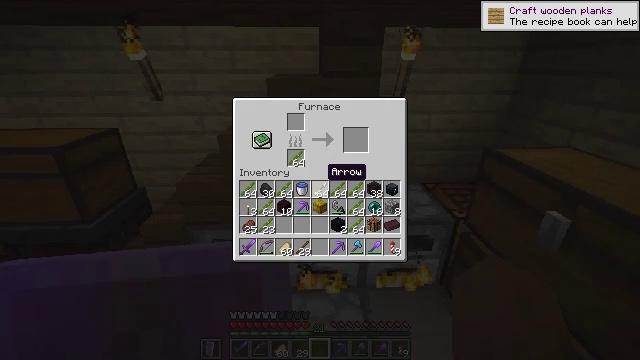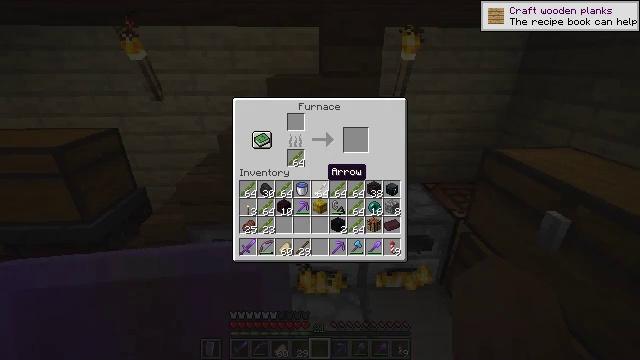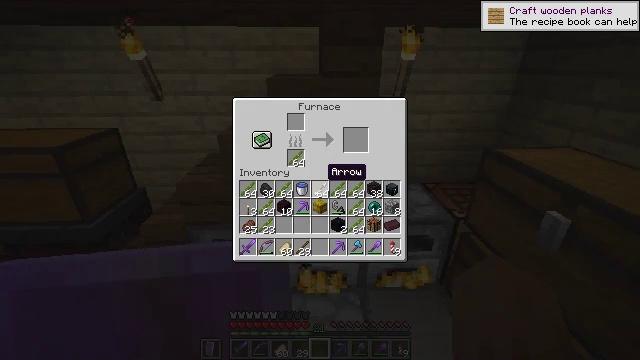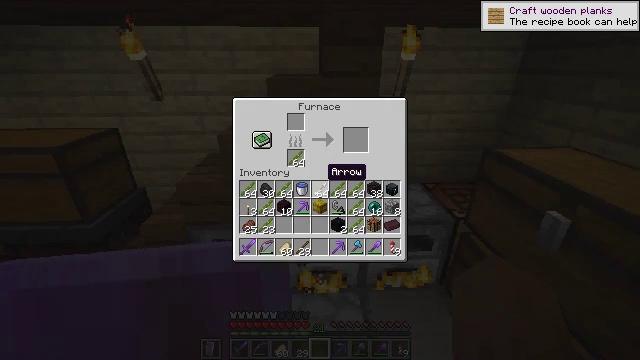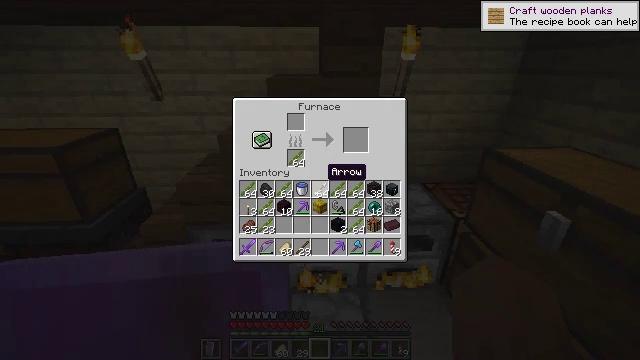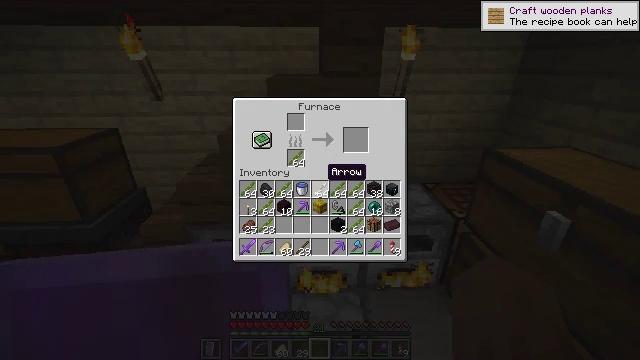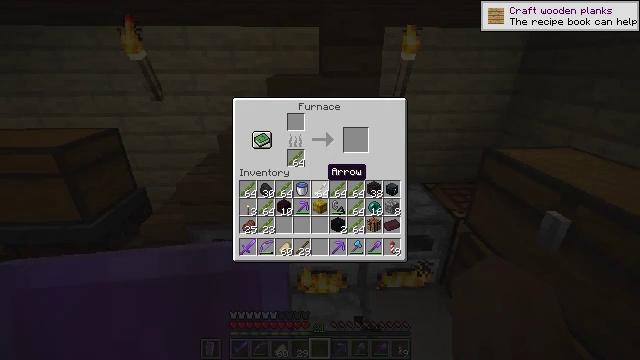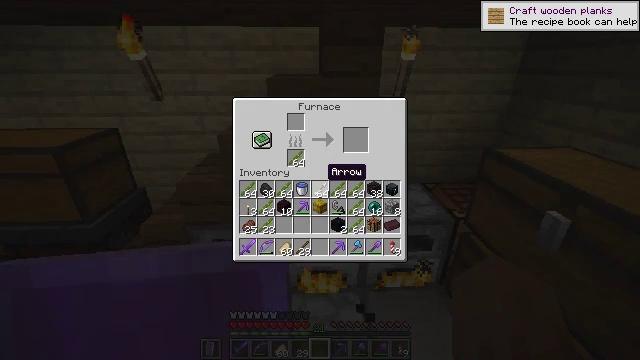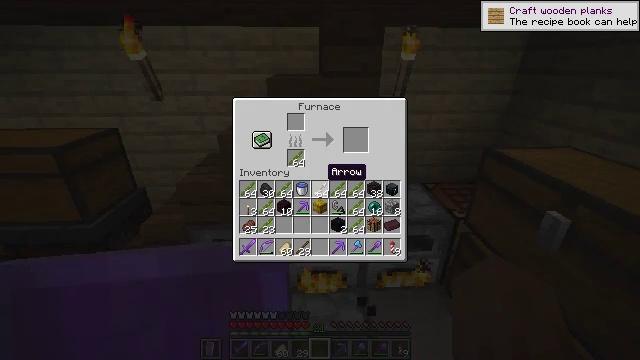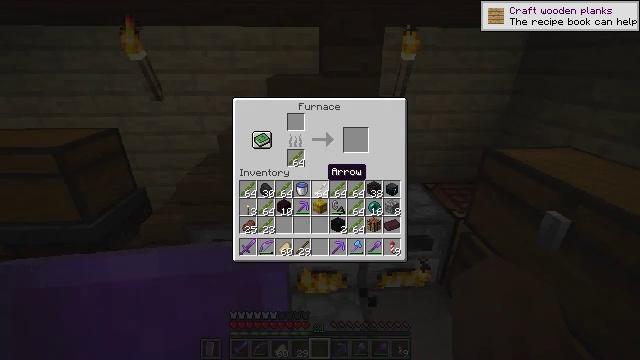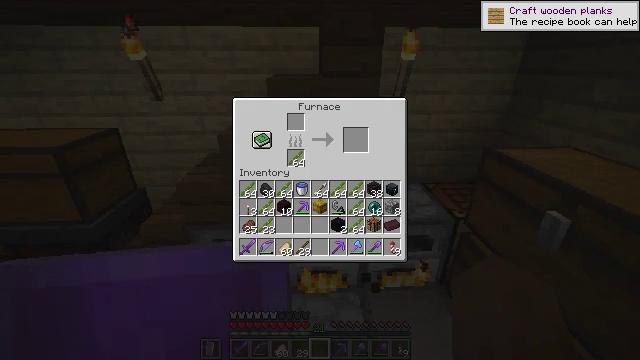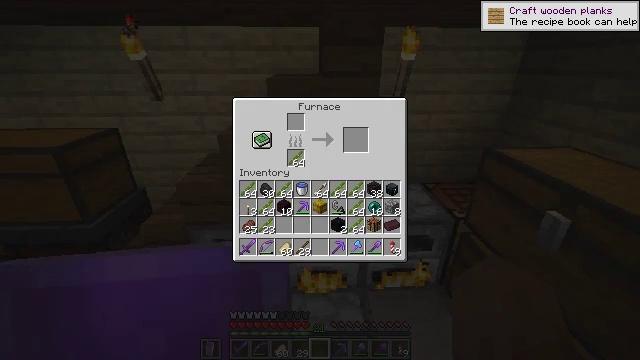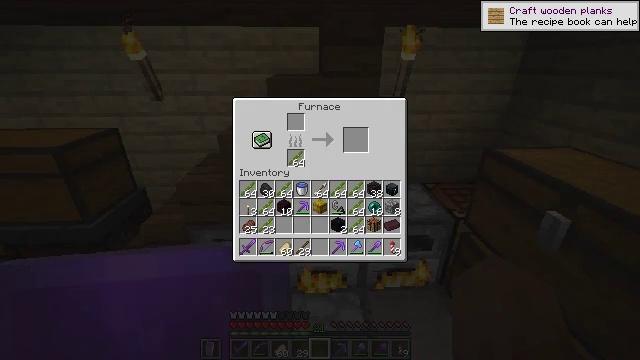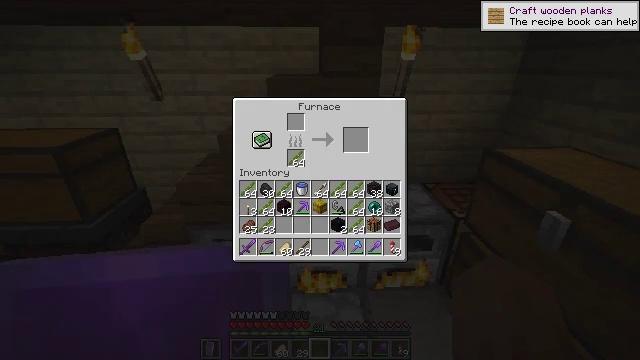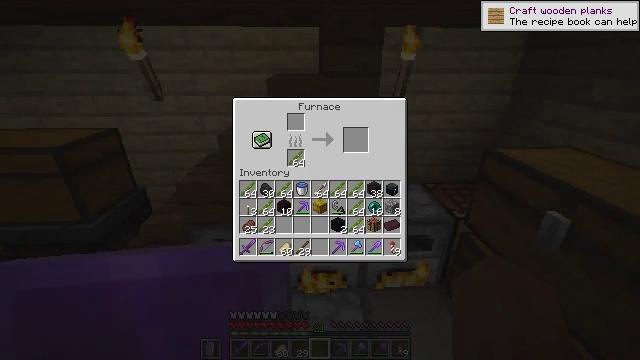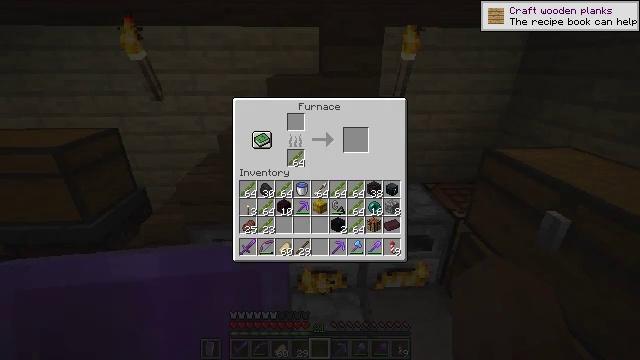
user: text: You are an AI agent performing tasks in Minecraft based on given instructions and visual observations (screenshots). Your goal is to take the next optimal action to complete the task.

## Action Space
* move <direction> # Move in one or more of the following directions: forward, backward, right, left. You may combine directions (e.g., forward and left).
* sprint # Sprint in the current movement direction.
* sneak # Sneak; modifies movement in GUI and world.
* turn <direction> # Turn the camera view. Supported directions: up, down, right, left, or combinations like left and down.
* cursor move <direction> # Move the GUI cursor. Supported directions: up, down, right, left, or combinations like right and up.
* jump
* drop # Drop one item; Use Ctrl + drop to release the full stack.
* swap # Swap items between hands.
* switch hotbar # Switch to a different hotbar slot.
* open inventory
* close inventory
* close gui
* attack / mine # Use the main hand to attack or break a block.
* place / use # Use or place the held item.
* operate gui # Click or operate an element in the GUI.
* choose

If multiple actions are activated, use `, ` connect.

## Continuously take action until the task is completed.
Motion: motion action
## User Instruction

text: Open the furnace and smelt netherrack to get nether brick.
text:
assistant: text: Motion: no_op
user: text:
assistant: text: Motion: no_op
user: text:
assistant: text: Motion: no_op
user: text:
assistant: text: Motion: no_op
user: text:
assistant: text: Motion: no_op
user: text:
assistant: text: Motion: no_op
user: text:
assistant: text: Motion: no_op
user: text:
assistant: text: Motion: no_op
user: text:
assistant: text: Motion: no_op
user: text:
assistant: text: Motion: turn right
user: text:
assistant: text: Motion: no_op
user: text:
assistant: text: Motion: no_op
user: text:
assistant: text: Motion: no_op
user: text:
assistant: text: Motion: no_op
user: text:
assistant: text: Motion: no_op
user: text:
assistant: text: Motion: no_op
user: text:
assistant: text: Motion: no_op
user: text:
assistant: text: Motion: no_op
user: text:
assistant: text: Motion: no_op
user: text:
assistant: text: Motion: no_op
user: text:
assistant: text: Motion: no_op
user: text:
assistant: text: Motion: no_op
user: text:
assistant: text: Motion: move right
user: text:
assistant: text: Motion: move forward and move right, turn down
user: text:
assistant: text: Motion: move forward and move right, turn down
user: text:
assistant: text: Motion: move forward and move right
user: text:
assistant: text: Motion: move forward and move right
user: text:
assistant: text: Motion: move forward and move right
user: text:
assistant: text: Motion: no_op
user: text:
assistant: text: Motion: no_op